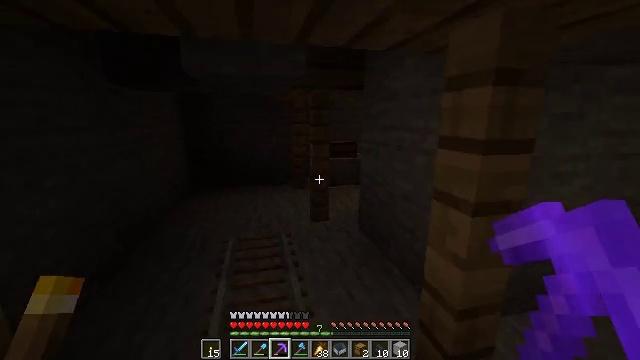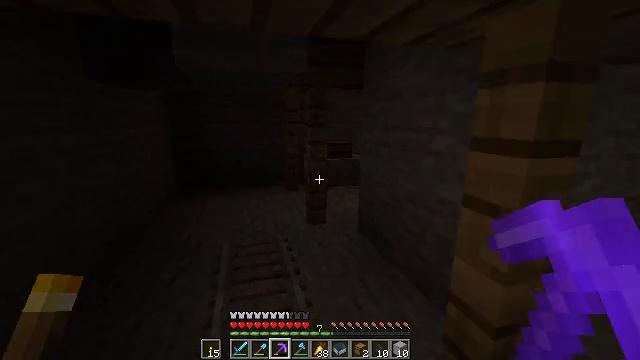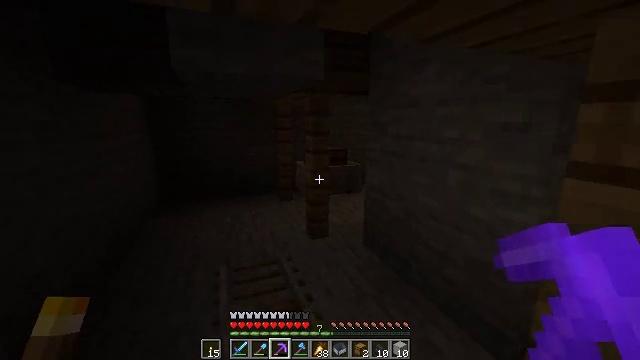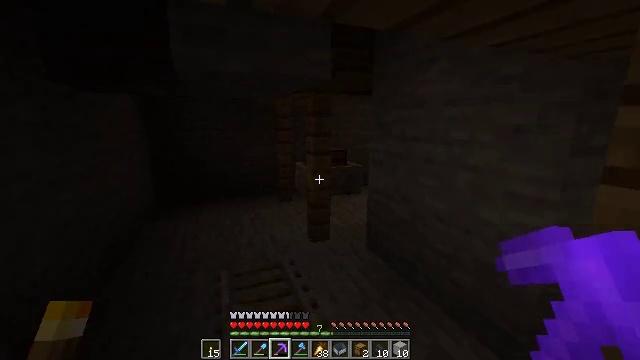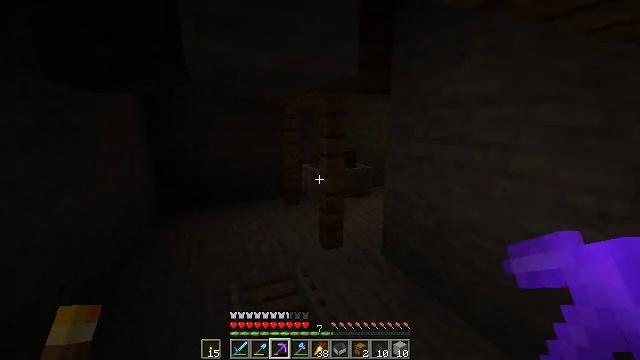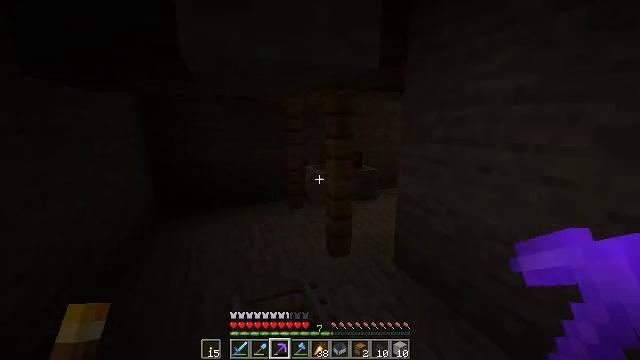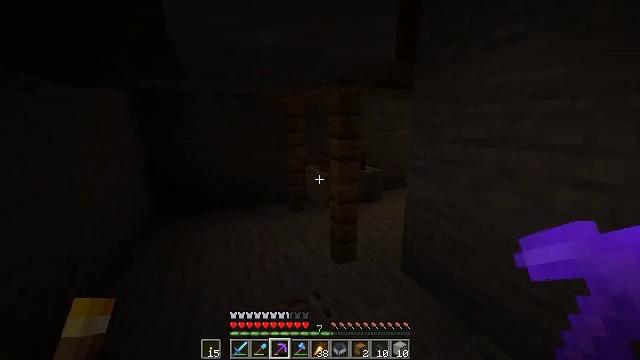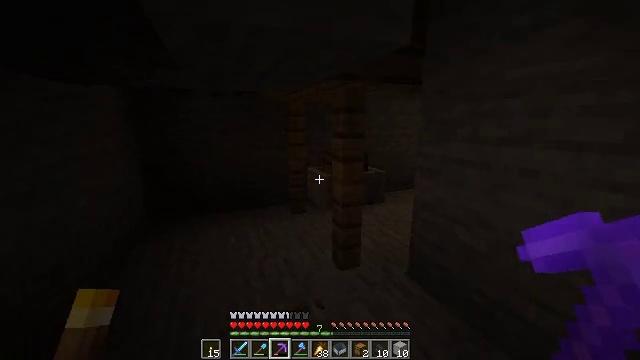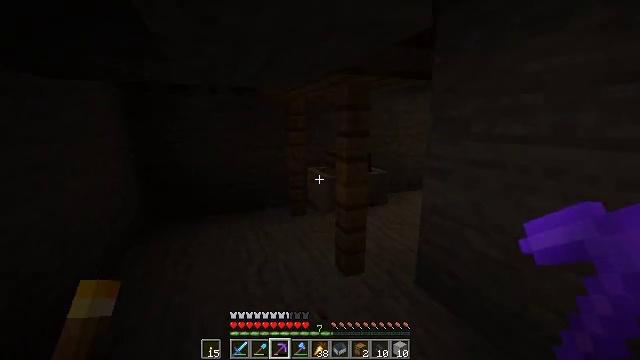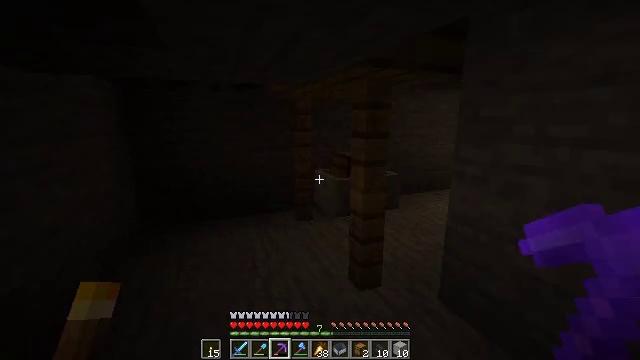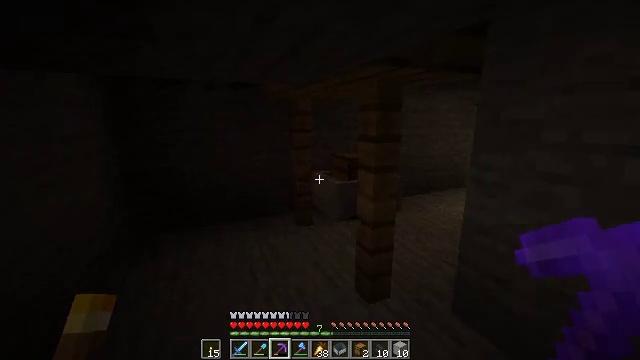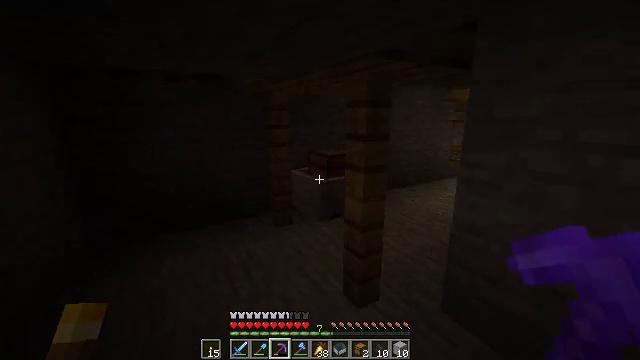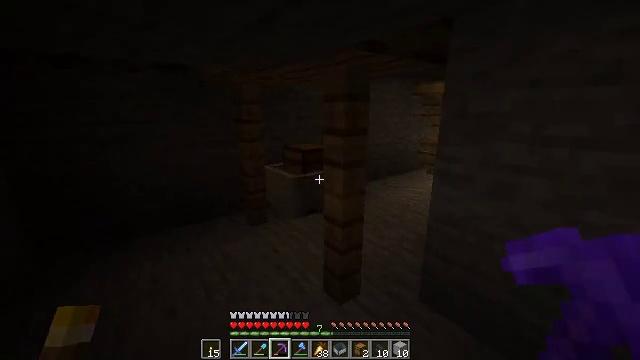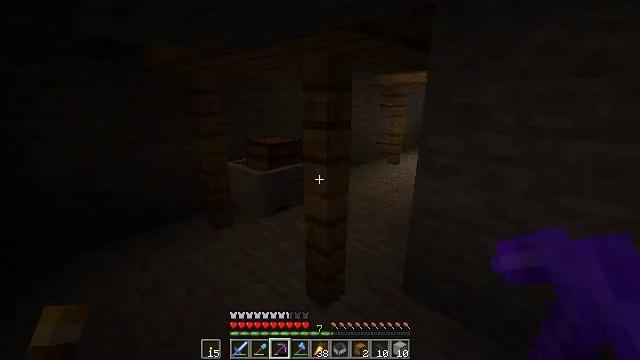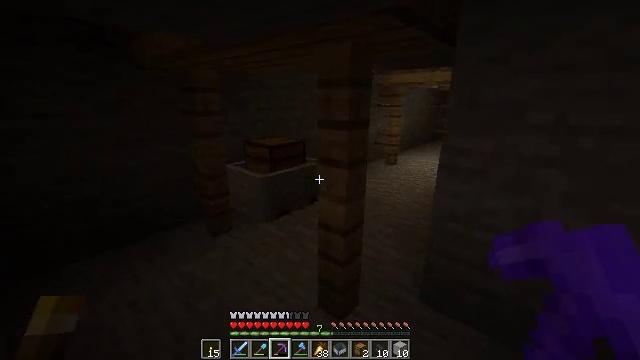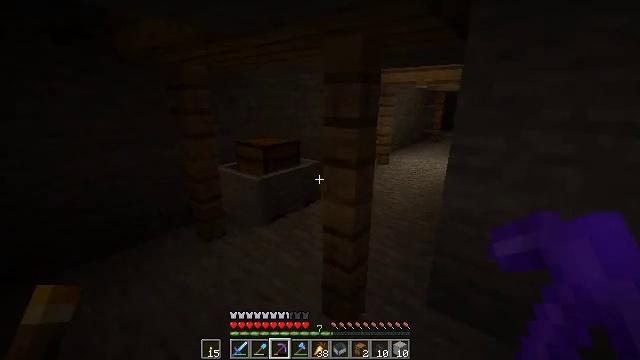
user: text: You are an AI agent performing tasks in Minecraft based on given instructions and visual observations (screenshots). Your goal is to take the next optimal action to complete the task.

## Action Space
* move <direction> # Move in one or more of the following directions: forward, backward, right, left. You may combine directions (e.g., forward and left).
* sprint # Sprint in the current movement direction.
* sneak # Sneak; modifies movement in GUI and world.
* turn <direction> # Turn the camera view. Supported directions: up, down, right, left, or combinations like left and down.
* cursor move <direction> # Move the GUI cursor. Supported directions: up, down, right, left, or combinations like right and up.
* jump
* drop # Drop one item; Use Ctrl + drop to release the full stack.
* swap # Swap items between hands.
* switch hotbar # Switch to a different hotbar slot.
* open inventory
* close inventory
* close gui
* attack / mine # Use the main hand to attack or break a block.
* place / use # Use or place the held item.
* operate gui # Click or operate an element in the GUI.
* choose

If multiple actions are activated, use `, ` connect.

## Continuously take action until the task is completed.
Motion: motion action
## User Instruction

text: Recycle the rail from an abandoned track.
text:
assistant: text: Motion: move forward and move left, turn right
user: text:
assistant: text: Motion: move forward and move left, turn right
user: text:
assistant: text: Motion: move forward and move left
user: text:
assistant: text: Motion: move forward
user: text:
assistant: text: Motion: move forward
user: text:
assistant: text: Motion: move forward
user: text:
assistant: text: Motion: move forward
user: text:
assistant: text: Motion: move forward and move left
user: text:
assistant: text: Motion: move forward and move left
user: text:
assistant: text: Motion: move forward and move left, turn right
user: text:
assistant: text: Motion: move forward and move left, turn right and down
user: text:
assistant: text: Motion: move forward and move left, turn right and down
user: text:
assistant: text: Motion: move forward and move left, turn right and down
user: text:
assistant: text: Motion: move forward and move left, turn right
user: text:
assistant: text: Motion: move forward and move left, turn right
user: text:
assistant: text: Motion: move forward and move left, turn right
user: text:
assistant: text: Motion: move left, turn right
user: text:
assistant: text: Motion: no_op
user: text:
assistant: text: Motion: no_op
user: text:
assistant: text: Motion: no_op
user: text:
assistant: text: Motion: no_op
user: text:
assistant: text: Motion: no_op
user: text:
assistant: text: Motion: no_op
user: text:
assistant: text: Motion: turn left
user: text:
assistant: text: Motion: move forward and move left, turn left
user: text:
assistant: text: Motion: move forward and move left, turn left
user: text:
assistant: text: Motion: move forward
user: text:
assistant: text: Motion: move forward
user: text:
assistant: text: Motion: no_op
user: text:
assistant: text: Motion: use / place